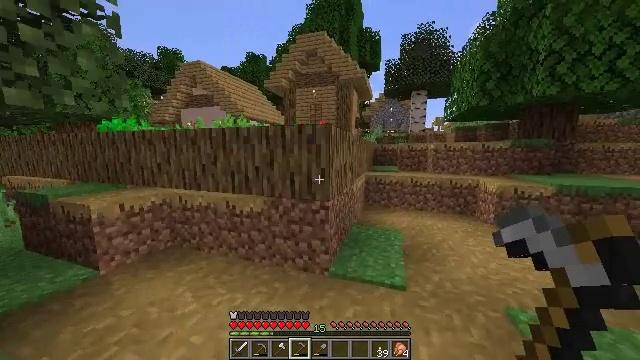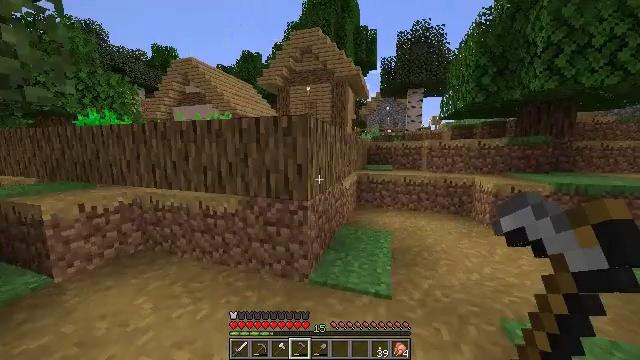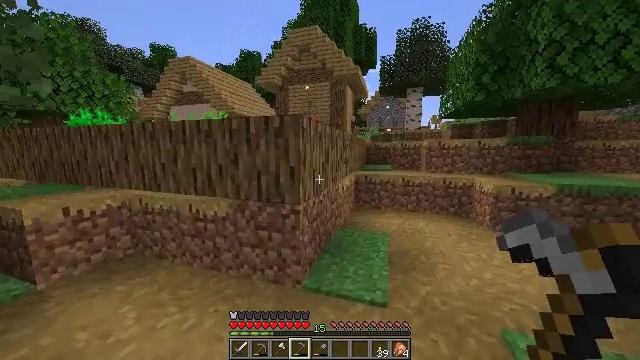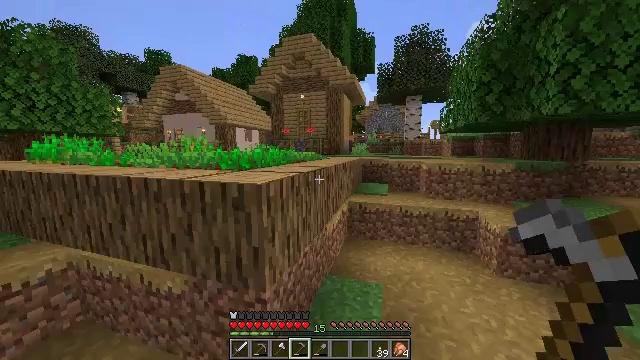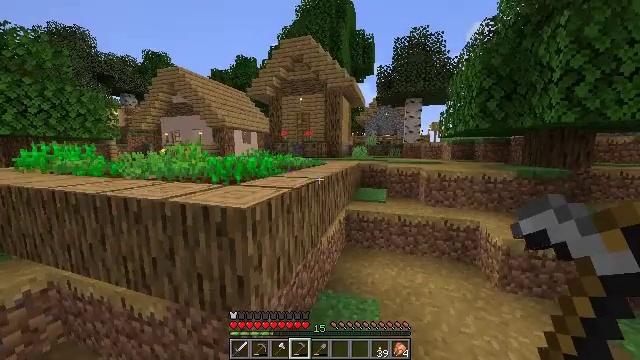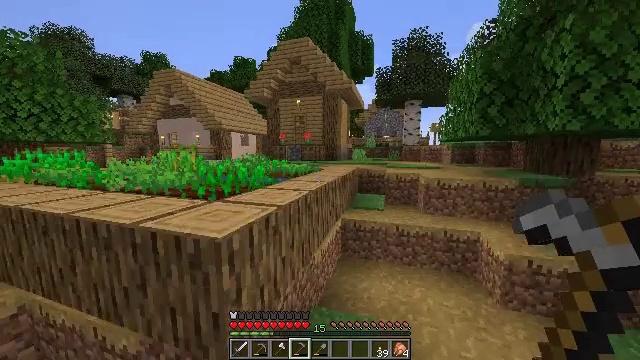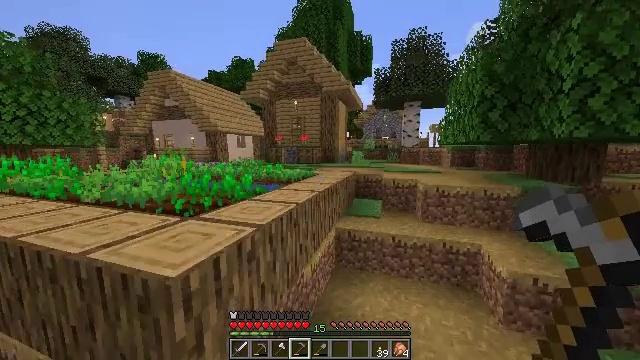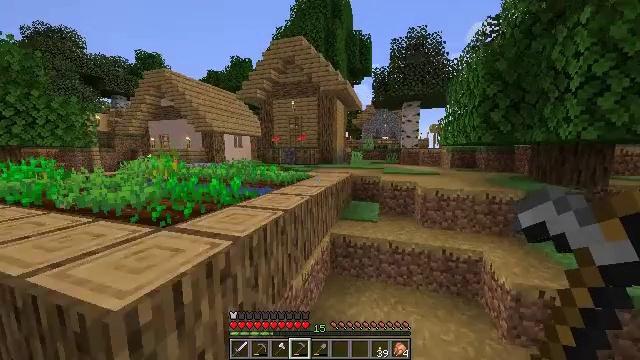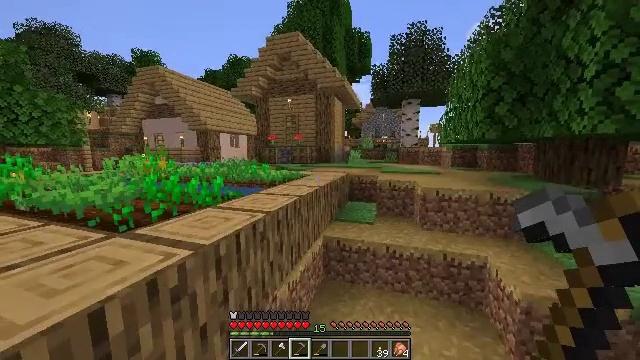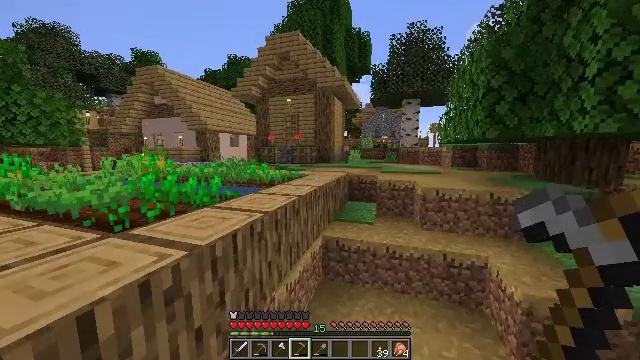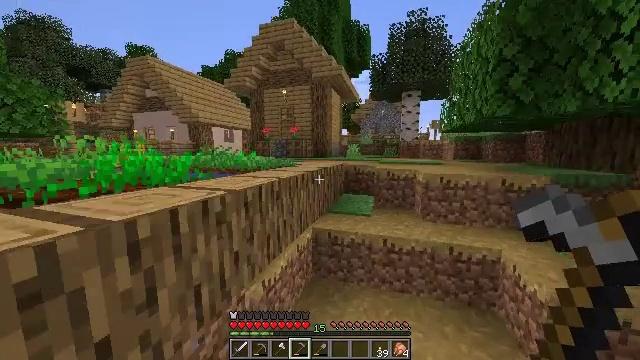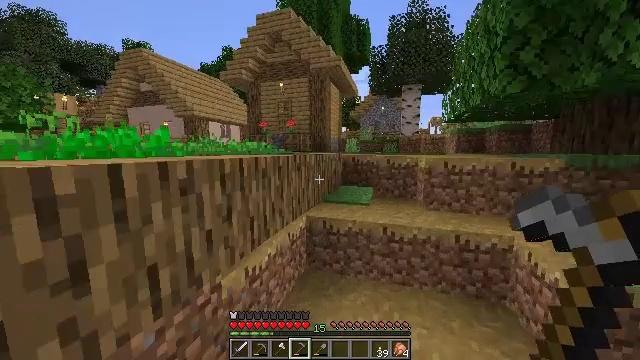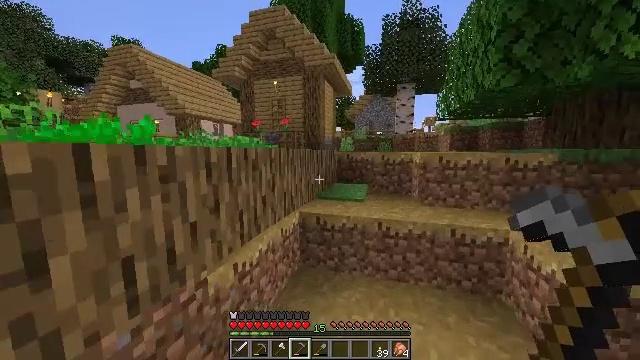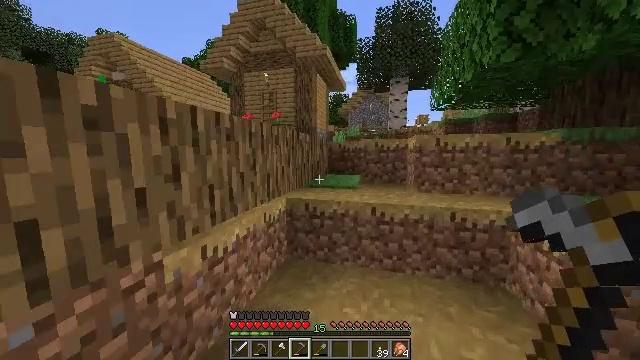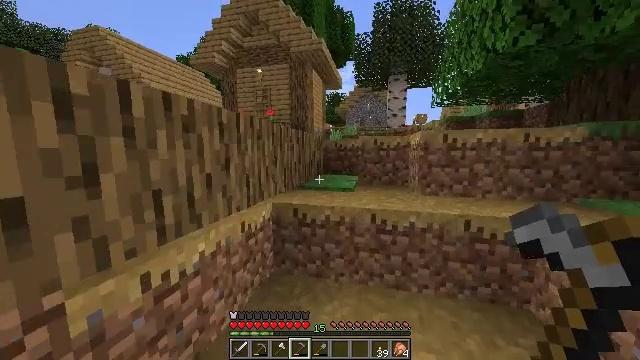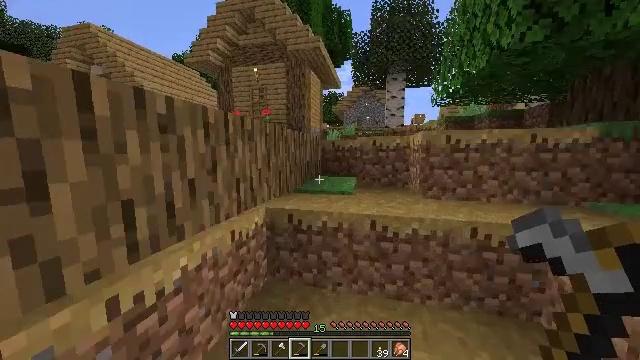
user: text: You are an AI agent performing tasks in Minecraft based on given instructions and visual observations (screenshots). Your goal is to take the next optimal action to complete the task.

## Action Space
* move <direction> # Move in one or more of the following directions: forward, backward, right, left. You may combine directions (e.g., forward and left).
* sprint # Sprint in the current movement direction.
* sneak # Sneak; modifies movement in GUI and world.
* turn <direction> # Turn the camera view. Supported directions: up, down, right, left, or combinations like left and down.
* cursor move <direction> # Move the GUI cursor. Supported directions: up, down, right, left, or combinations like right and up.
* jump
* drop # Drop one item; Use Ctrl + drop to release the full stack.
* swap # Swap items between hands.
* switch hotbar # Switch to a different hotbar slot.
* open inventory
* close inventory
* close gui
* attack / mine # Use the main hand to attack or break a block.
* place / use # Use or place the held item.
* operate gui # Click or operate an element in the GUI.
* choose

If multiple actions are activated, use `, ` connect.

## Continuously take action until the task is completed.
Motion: motion action
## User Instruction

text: Break oak leaves from the trees.
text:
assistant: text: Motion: move forward and move right, sprint
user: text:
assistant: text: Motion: move forward and move right, sprint, jump
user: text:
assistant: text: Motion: move forward and move right, sprint, jump
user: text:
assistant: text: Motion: move forward and move right, sprint, jump
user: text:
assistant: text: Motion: move forward and move right, sprint, jump
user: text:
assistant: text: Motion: move forward and move right, sprint
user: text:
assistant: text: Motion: move forward, sprint
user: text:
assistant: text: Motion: move forward, sprint
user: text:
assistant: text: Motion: move forward, sprint
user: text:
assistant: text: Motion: move forward, sprint
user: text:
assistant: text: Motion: move forward, sprint
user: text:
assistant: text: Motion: move forward, sprint, turn right
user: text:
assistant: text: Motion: move forward, sprint, turn right
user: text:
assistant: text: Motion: move forward, sprint
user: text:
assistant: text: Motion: move forward, sprint
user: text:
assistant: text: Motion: move forward, sprint, jump
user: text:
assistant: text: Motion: move forward, sprint, jump
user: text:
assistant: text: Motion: move forward, sprint, jump
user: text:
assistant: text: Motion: move forward, sprint, jump
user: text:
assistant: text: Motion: move forward, sprint, jump
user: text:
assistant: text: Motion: move forward, sprint, jump
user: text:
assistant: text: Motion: move forward, sprint
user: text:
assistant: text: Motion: move forward, sprint
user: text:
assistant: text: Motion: move forward, sprint
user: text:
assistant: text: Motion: move forward, sprint, jump
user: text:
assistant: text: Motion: move forward, sprint, jump
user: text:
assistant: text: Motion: move forward, sprint, jump
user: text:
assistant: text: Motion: move forward, sprint, jump
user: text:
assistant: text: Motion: move forward, sprint, jump
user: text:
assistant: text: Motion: move forward, sprint, jump